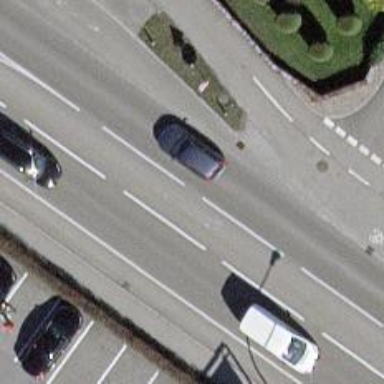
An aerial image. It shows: Asphalt road with primary level and exclusive cycle lane.